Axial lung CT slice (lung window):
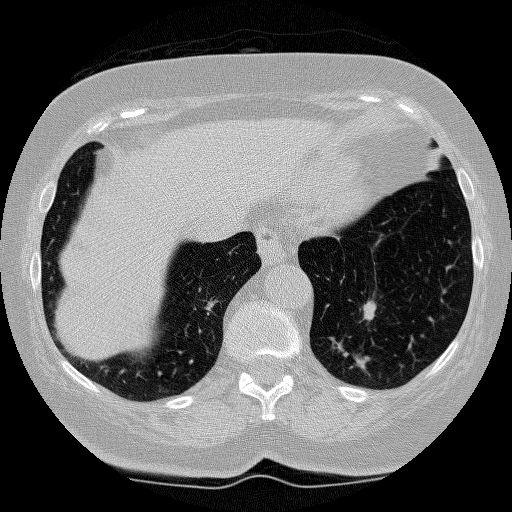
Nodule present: yes
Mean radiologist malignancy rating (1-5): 4.25